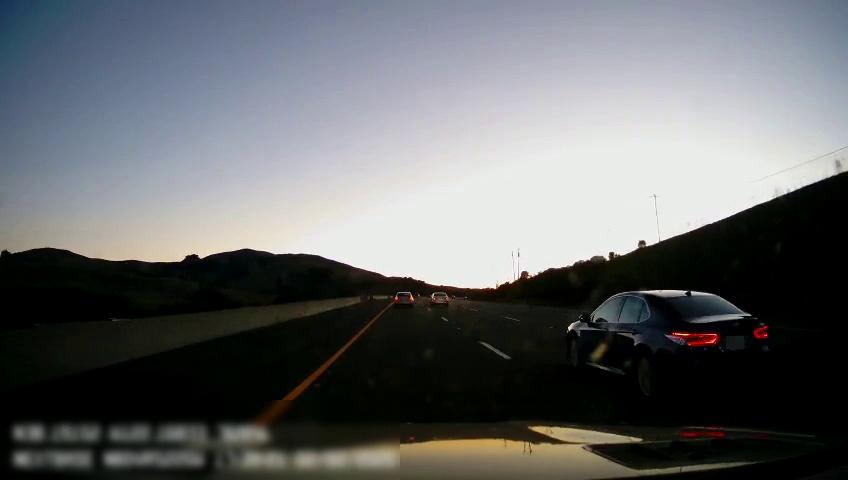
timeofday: Day
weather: Sunny
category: Drivable Space
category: Vehicles | Car
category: Vehicles | Car
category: Vehicles | Car
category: Lanes | Alternate Lane
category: Lanes | Current Lane
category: Lanes | Current Lane
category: Lanes | Alternate Lane